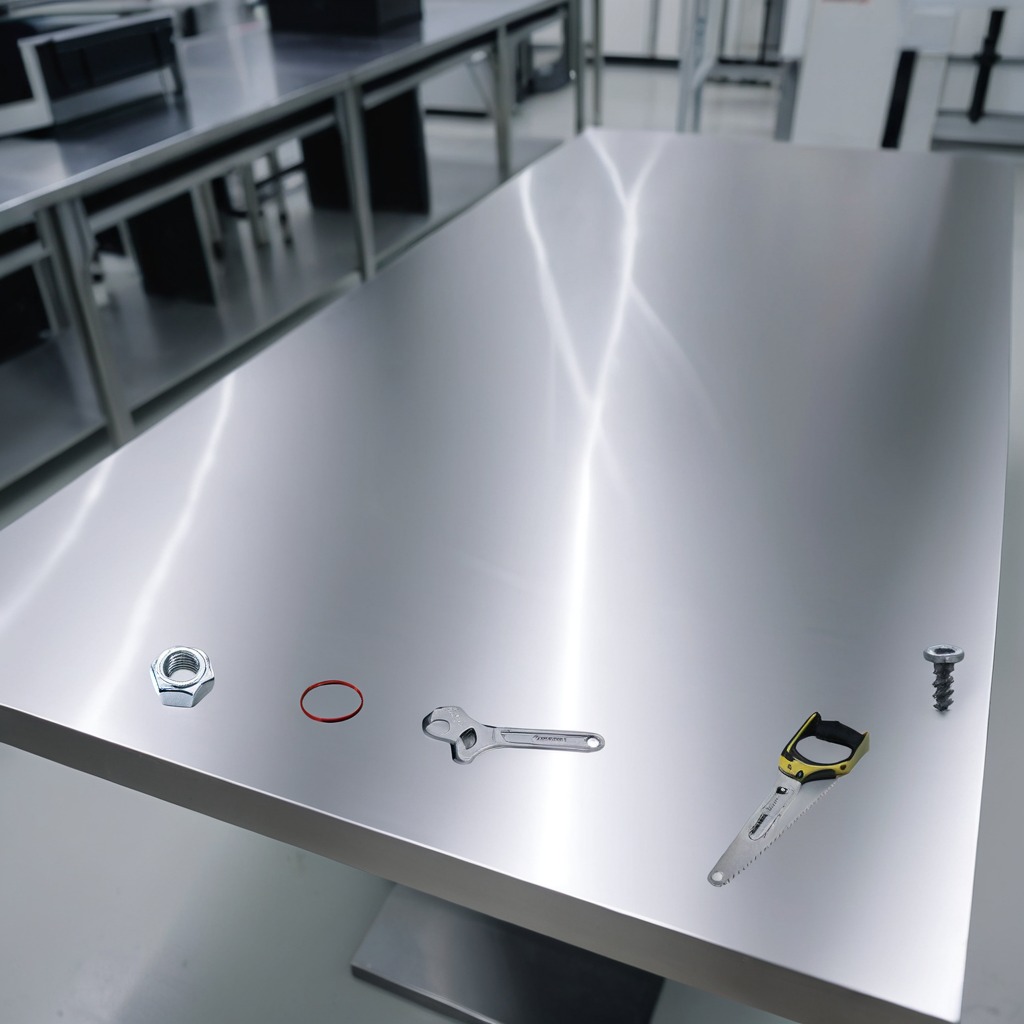
A rubber o-ring, a metal machine screw, a handheld metal saw, a metal nut, and a wrench are lying on the stainless steel table.